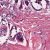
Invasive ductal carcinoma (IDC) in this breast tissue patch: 1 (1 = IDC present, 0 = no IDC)